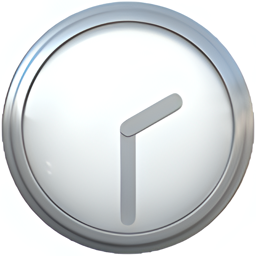
Name: clock face two thirty
Emoji: 🕝
Group: Travel & Places
Sub-group: time